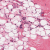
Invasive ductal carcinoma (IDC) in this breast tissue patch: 0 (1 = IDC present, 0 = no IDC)